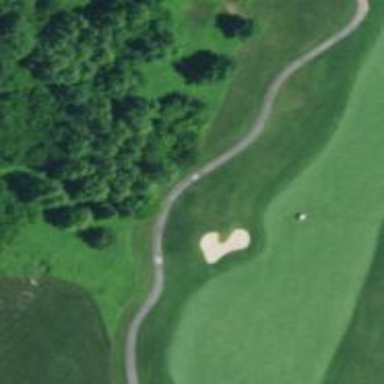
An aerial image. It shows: Pathway for golfing.